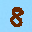
Label: 8